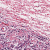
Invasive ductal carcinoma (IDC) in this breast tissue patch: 1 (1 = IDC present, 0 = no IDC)